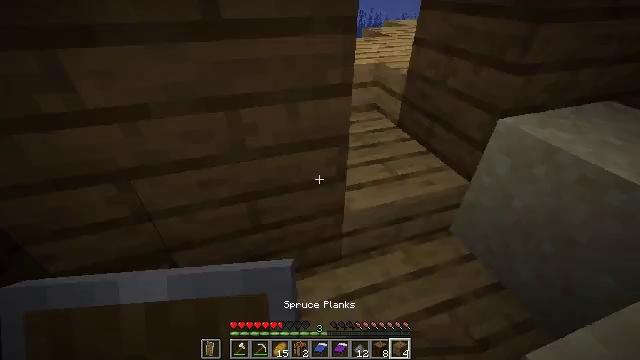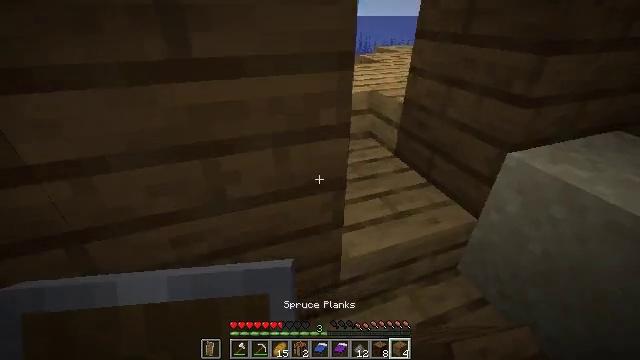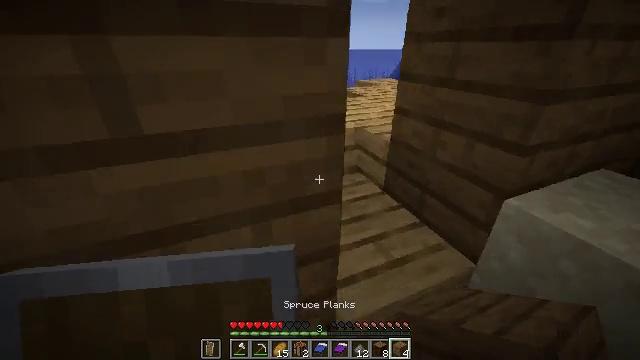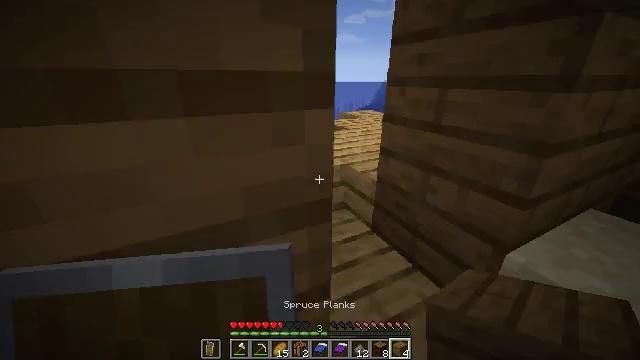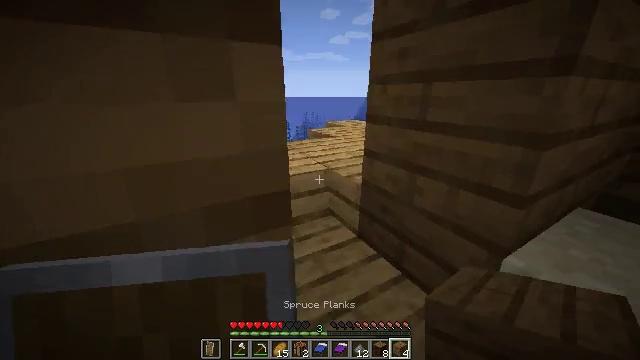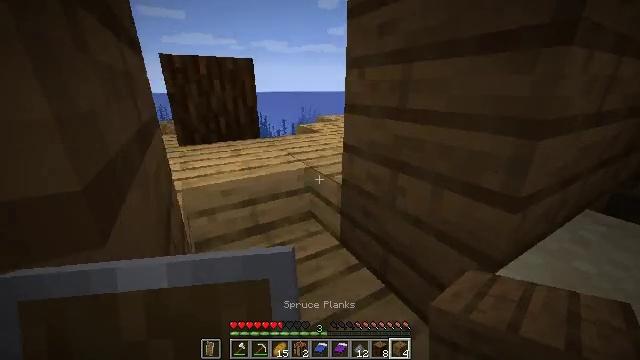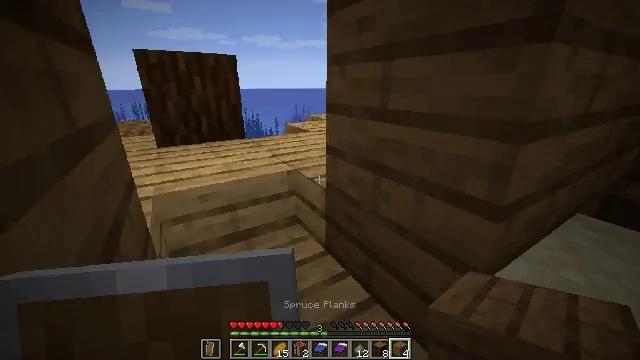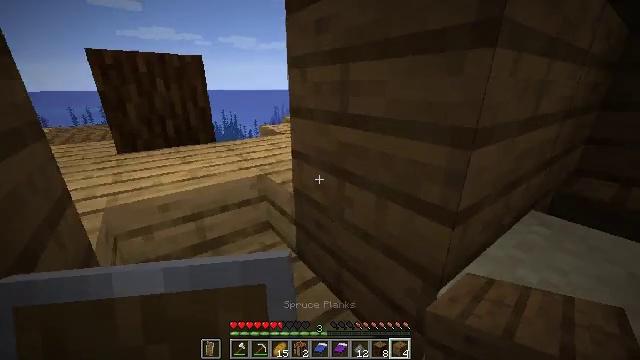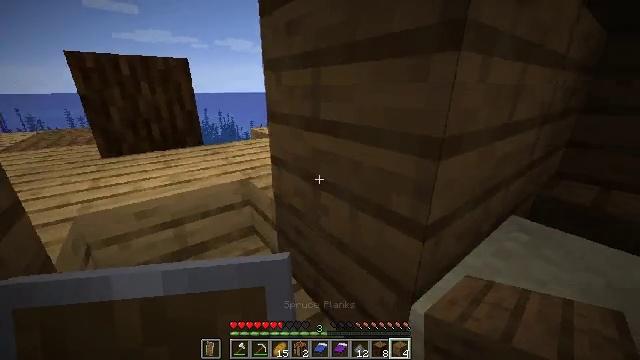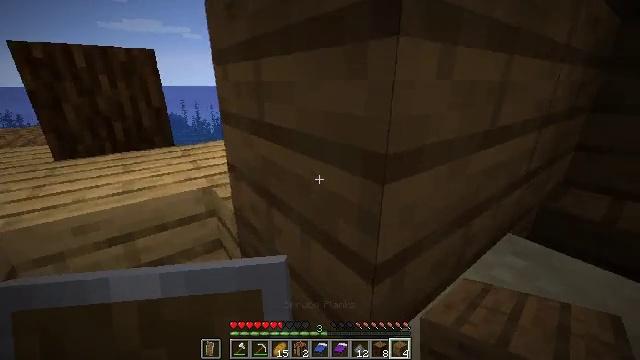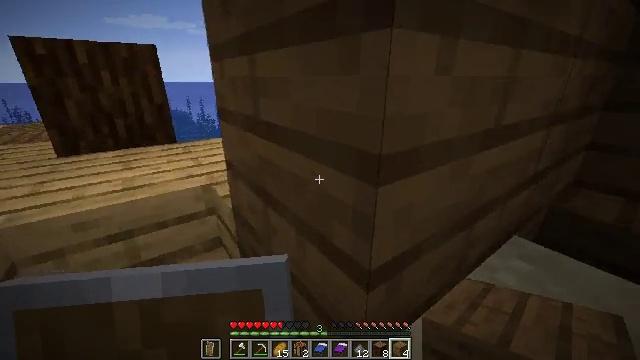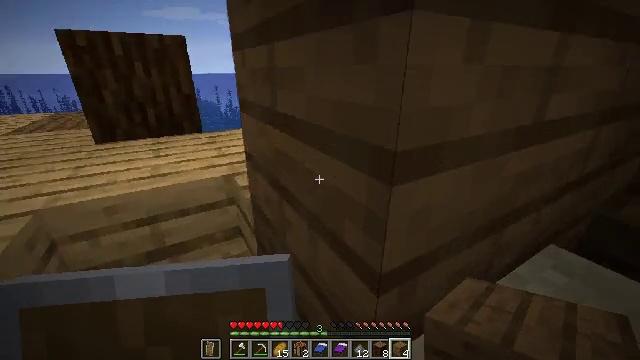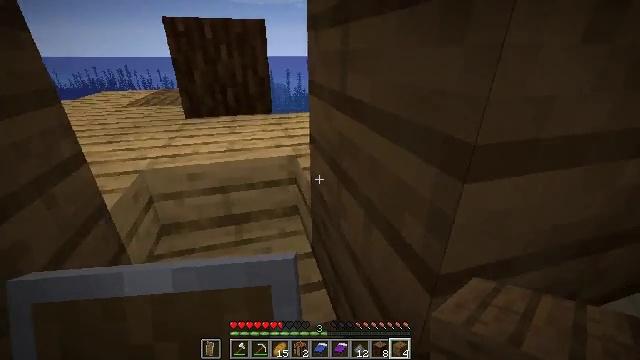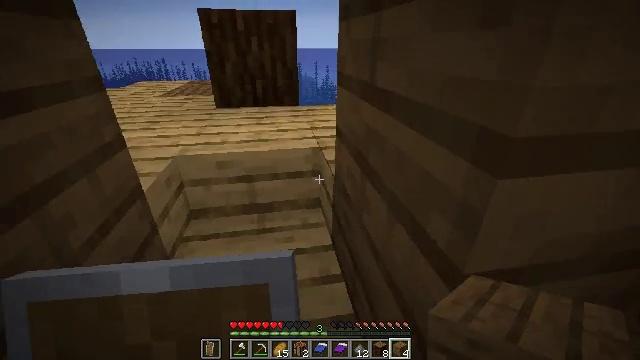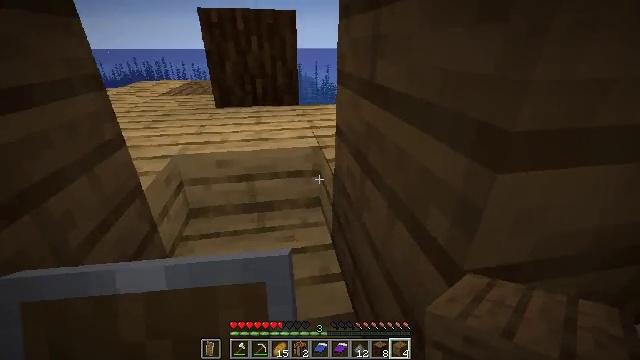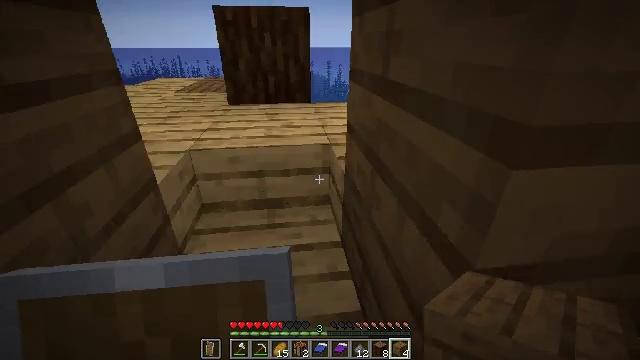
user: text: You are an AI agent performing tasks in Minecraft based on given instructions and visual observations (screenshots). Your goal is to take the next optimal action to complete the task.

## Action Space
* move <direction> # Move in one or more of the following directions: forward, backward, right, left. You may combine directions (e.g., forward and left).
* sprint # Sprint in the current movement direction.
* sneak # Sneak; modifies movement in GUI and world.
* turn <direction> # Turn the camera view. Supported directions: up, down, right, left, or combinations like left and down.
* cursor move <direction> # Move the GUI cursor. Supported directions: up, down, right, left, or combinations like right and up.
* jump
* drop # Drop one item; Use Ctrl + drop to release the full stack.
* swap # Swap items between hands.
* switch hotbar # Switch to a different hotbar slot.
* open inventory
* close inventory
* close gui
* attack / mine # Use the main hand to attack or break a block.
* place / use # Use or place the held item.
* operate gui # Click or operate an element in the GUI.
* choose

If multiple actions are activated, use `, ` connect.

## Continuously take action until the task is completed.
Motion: motion action
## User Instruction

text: Attack the oak slab to collect it.
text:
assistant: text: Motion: move forward, sprint, turn right and up, jump
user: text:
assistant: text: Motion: move forward, sprint, turn right and up, jump
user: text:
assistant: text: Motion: move forward, sprint, turn right and up, jump
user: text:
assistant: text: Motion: move forward, sprint, turn right and up, jump
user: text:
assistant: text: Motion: move forward, sprint, jump
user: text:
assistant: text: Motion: move forward, sprint, turn right, jump
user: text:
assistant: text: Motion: move forward, sprint, turn right, jump
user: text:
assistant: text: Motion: move forward, sprint, turn right, jump
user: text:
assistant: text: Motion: move forward, sprint, jump
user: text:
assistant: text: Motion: move forward, sprint, turn left, jump
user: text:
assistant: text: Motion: move forward, sprint, turn left and down
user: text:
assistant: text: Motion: move forward, sprint, turn left and down
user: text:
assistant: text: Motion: move forward, sprint, turn left and down
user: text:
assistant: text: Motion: move forward
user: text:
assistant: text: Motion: move forward, turn left
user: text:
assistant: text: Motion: move forward, sprint, turn left
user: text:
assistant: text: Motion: move forward, sprint, turn left
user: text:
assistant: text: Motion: move forward, sprint, turn left
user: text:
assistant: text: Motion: move forward, sprint, jump
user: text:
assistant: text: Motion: move forward, sprint, jump
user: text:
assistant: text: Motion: move forward, sprint, jump
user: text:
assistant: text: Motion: move forward, sprint, jump
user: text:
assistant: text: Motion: move forward, sprint, jump
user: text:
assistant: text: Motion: move forward, sprint
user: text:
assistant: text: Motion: move forward
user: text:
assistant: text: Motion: move forward
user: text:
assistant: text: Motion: move forward
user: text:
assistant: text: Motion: move forward
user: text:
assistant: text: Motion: turn right and up
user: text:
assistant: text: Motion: turn right and up